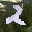
Label: 2